Question: I have a table in which in one of the column I would be specifying the type of entity.The entity could only be of three types - caption , image or comment , hence I want to ensure that the table column should only accept one of these three strings . Is there a way to put this constraint in ms sql server 2008 ?
Edit :- Have added the db diagram to get tips on improving the design.
Design :-
1)A story board has a number of slides, each slide can have one or more captions or images.
2)Each storyboard can have one or more author , and zero or more reviewers.
3) Each of the objects image,slide and caption(probably more objects will come later like audio etc) can have comments on them . These comments can be given by authors or reviewers.
For storing comments I have created a comment table.
4)It is necessary to remember the order of slides and order of images in a slide , for which I am using slide and image number fields.
5)Since comment can be given on any object , I needed to have a Global ID for each of the object,since they their reference will be stored in a comment table.For maintaing a global id all the fields ending with name GID are uniqueidentifiers generated using Default: NEWID().
Please suggest improvements for this db design.

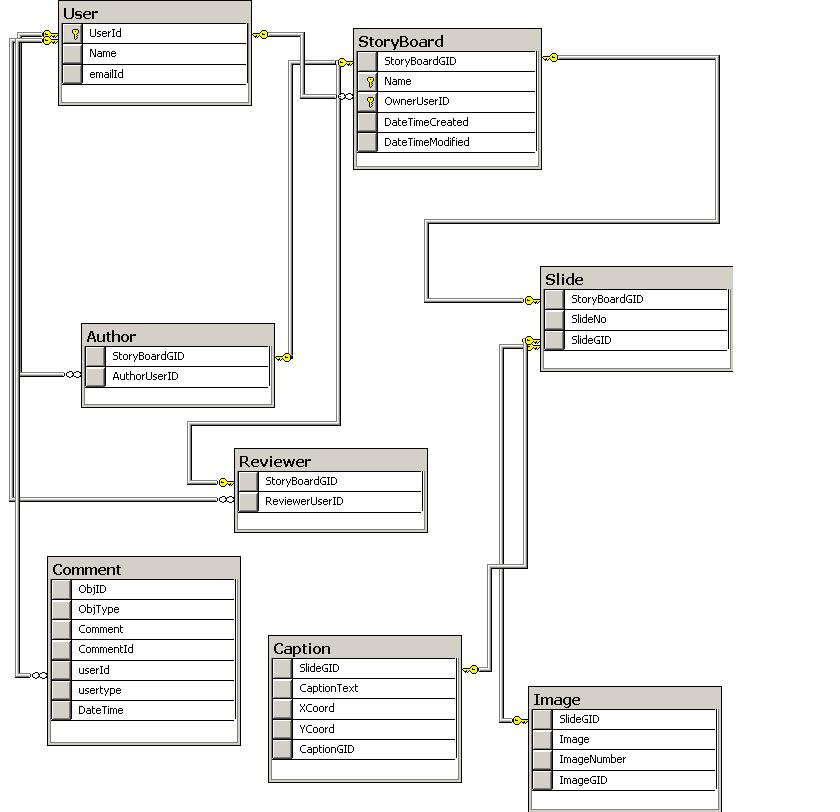
Answer: Aha, the nature of the problem is different in that case! Hence my 2nd answer here.
I'll admit I'm not 100% sure what the 'best' solution is. I think how you plan to query this data will dictate the way you store it, to a certain extent.
From the extra info that you've posted, I'd suggest stripping back the 'Comment' table so that it stores information about comments. Lose the 'ObjID, ObjType' fields and possibly 'usertype' too - shouldn't that be in the 'User' table?
Then, I'd suggest ading three new tables to your schema: 'SlideComment', 'CaptionComment' and 'ImageComment', each with just two fields:
One to store the 'CommentId' (which will have a FK to the 'Comment' table) and another to store the Slide-, Caption- or Image- GID as appropriate.
So, these new tables are used solely to join the 'Comment' to whichever entity they were made on. That should enable you to query the data in the way you want without having to worry which 'entity' it refers to.